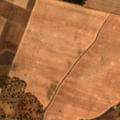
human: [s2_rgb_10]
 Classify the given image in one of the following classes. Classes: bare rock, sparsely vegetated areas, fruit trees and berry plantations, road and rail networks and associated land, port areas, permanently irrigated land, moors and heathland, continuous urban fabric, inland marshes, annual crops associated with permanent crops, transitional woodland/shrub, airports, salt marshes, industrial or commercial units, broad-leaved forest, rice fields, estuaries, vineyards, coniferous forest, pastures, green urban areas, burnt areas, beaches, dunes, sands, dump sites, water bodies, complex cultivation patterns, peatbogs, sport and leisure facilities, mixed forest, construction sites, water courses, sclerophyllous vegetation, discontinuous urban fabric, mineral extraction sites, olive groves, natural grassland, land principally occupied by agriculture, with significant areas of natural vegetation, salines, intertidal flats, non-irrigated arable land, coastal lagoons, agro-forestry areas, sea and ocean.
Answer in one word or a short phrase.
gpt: non-irrigated arable land, olive groves, annual crops associated with permanent crops